Question: I'm creating a website for a kiosk, and I need to make the bar that shows the page address you are about to go to at the bottom of Firefox or IE disappear. Please see the image.
Is it possible to make this bar disappear?

Thanks to everyone's reply. I have tried the code Chris and Mrtsherman suggested, I'm not sure I missed something unfortunately none of it worked for me. Is it really not possible to hide the status bar for Firefox in the kiosk mode?
The problem I'm having is that I've got three divs on one page, so it goes like a photoslide when each div is clicked, the first div is an a tag entirely so the status bar is showing all the time. If making the status bar disappear not possible, is there any way I can set the cursor off the screen so that the status bar doesn't show all the time on the first div? Thanks a lot.
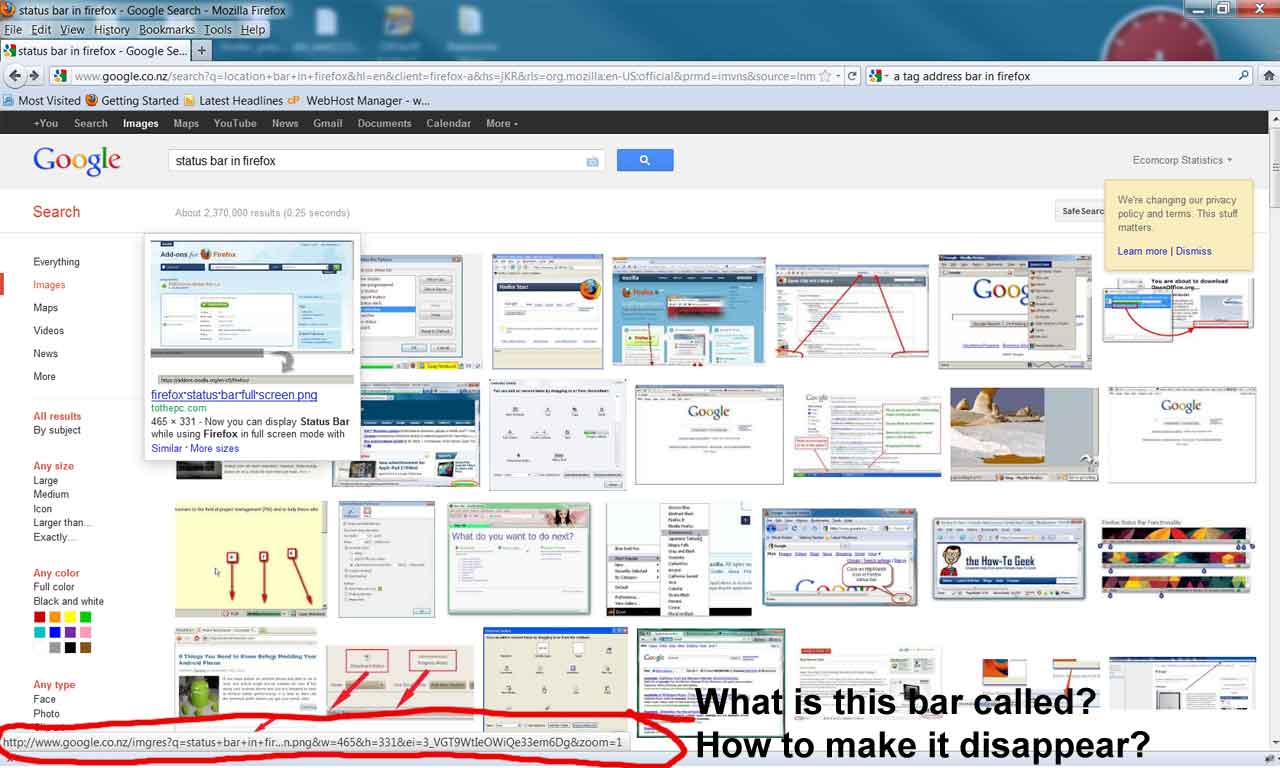
Answer: If you'd like to use Internet Explorer, just create a shortcut in the client's startup folder that points to 'iexplore -k http://example.com'. This will start IE in <URL> at the designated page, as soon as the kiosk machine starts.
Alernately, you could have the first page open a pop-up with code like this:
'''
window.open(filename,"","width="+winwidth+",height="+winheight+",scrollbars=yes ,menubar=no,location=no,left=0,top=0")
'''
to open a window with no UI chrome.
Option 3:
Try this, not sure if it will work. In firefox you can enable an option to allow the status text to be changed via javascript:
Tools -> Preferences -> Content -> Enable Javascript(click on the 'Advanced' Button) -> Change status bar text
Once you've done that in Firefox, add this snippet to your achor tags:
'''
onmouseover="window.status=''; return true;"
'''
I make no guarantees this will work as desired.